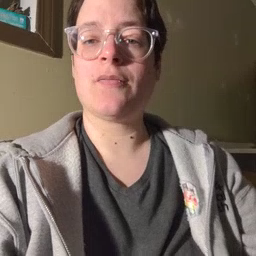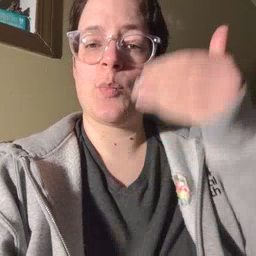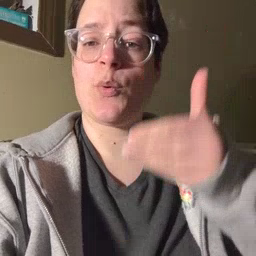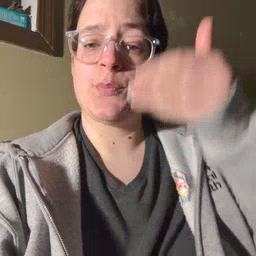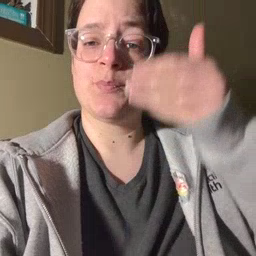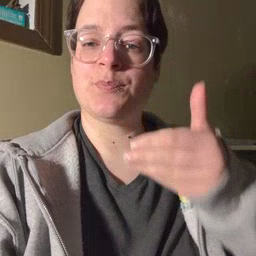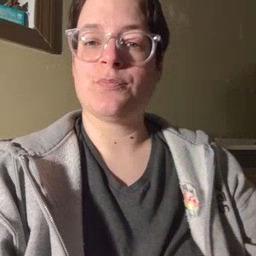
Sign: glasswindow